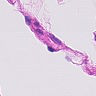
Metastatic tissue present: no